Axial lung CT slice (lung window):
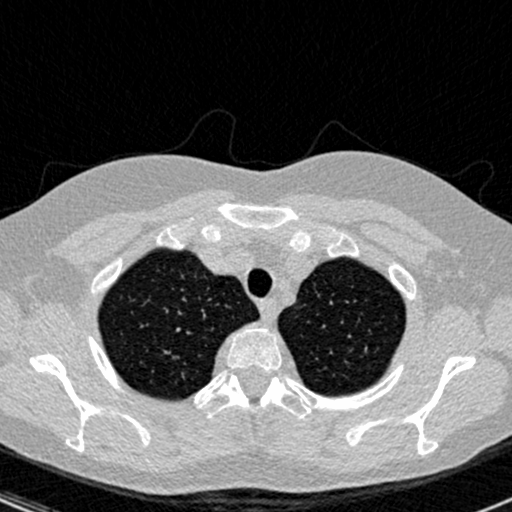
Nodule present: no